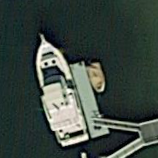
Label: civil